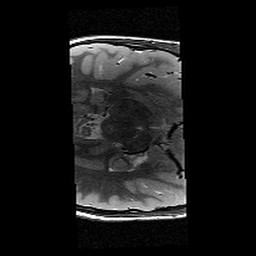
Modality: T2w
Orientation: axial
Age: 9
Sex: male
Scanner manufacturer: siemens
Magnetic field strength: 3 T
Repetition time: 9.23 s
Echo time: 0.067 s